Field crop: maize
Growth stage: 1
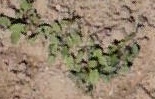
Species: convolvulus